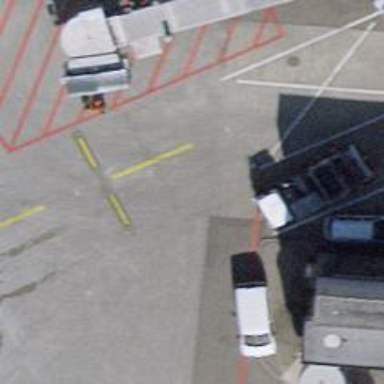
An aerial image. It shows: Airport parking position.